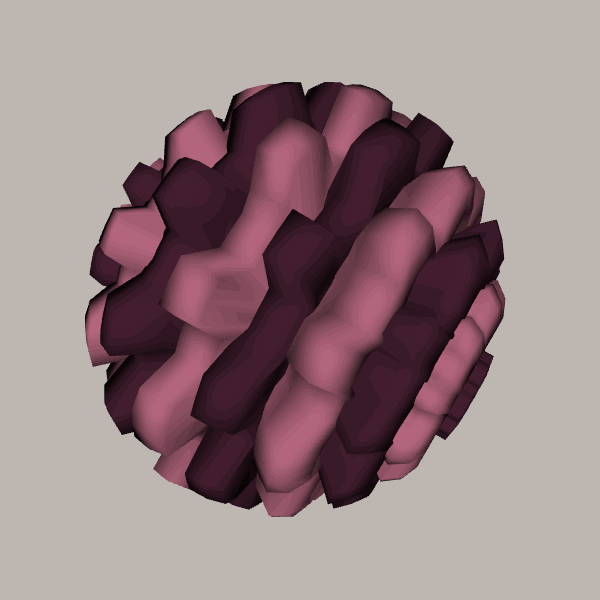
Background: light